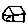
Label: house